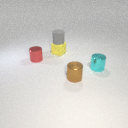
small brown metal cylinder to the right of small red metal cylinder